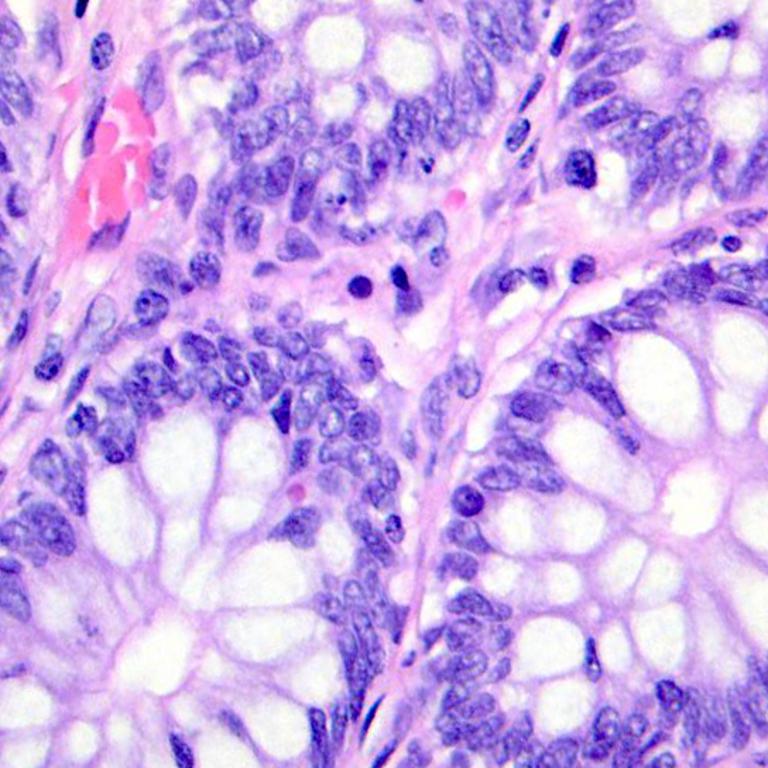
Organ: colon
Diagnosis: benign